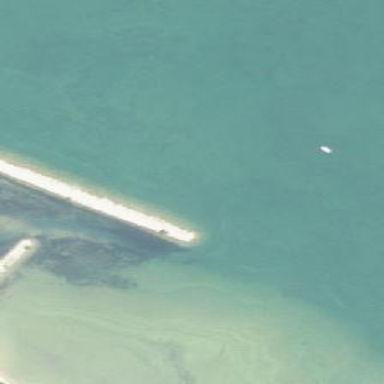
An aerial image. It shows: Breakwater structure.